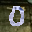
Label: 0